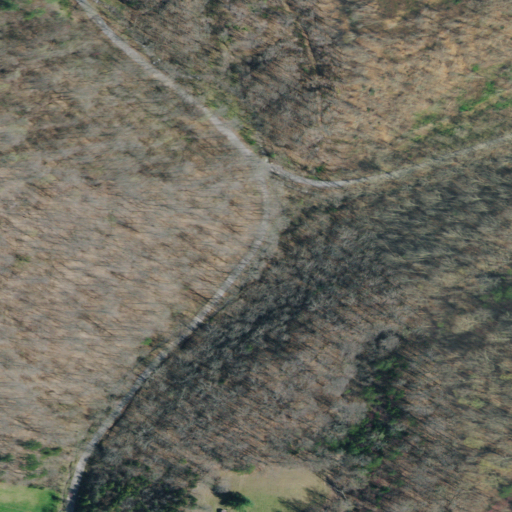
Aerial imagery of valley in Tennessee named Little Valley containing deciduous forest, open development, mixed forest, and grassland